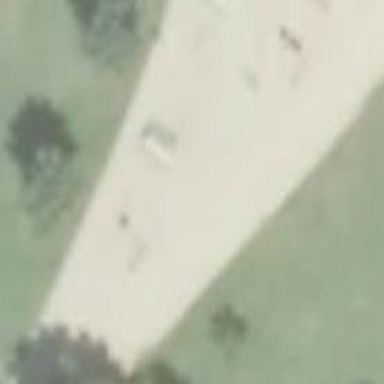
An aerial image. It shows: Picnic table located in leisure land area.